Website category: phone
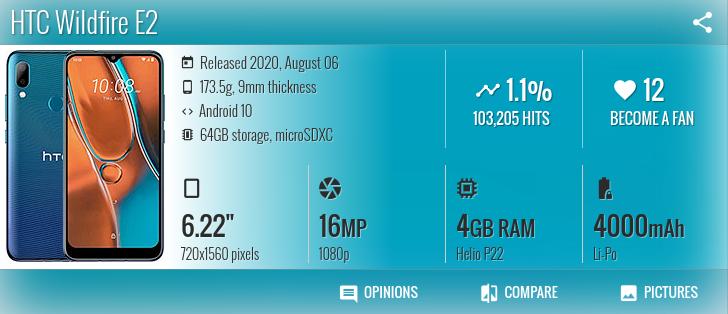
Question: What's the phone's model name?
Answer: HTC Wildfire E2

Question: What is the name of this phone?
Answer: HTC Wildfire E2

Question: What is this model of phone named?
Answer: HTC Wildfire E2

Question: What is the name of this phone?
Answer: HTC Wildfire E2

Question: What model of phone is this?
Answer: HTC Wildfire E2

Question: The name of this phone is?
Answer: HTC Wildfire E2

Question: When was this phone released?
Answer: Released 2020, August 06

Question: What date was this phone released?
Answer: Released 2020, August 06

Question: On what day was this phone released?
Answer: Released 2020, August 06

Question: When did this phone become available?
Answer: Released 2020, August 06

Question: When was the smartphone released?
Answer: Released 2020, August 06

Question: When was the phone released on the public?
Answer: Released 2020, August 06

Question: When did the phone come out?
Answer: Released 2020, August 06

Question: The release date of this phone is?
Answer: Released 2020, August 06

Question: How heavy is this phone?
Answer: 173.5g

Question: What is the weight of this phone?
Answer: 173.5g

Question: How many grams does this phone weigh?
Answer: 173.5g

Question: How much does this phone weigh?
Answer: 173.5g

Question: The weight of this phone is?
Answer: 173.5g

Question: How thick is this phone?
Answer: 9mm thickness

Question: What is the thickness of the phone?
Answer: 9mm thickness

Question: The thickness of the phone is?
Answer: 9mm thickness

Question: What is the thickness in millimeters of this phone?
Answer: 9mm thickness

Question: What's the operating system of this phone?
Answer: Android 10

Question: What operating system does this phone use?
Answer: Android 10

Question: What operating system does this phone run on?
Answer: Android 10

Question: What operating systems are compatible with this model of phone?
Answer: Android 10

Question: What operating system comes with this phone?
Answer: Android 10

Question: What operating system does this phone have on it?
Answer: Android 10

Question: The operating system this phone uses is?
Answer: Android 10

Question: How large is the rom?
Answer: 64GB storage

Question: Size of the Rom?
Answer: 64GB storage

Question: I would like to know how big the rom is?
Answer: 64GB storage

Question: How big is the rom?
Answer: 64GB storage

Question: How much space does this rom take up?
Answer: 64GB storage

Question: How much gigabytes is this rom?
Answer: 64GB storage

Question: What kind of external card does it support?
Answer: microSDXC

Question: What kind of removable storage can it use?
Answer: microSDXC

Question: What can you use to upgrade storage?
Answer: microSDXC

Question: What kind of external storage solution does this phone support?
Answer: microSDXC

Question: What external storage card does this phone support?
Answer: microSDXC

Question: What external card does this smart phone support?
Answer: microSDXC

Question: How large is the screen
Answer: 6.22"

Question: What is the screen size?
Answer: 6.22"

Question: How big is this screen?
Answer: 6.22"

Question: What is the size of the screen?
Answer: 6.22"

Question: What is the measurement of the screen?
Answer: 6.22"

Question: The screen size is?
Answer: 6.22"

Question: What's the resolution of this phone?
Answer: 720x1560 pixels

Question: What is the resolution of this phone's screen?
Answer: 720x1560 pixels

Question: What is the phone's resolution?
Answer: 720x1560 pixels

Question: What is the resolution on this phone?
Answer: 720x1560 pixels

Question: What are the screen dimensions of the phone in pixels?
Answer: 720x1560 pixels

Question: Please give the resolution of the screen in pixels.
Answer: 720x1560 pixels

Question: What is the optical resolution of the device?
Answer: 720x1560 pixels

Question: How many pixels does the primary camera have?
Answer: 16 MP

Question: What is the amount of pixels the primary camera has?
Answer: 16 MP

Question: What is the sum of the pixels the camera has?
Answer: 16 MP

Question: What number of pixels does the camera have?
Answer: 16 MP

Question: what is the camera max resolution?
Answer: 16 MP

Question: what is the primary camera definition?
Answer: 16 MP

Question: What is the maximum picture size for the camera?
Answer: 16 MP

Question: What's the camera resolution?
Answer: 1080p

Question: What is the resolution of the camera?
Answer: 1080p